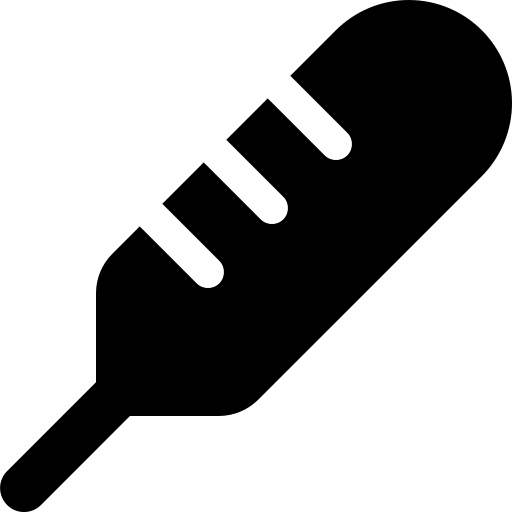
Tags: icon, FontAwesome, fa-icon, solid, thermometer